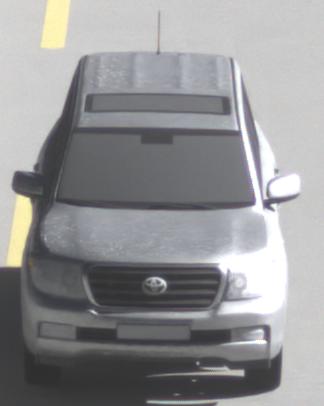
Make: Toyota
Model: Land Cruiser V8 4.7
Detailed model: Land Cruiser V8 (J20)
Model produced from: 2008/03
Model produced until: 2009/11
Doors: 5
Color: white
Road condition: dry road
Daytime: morning or afternoon
Contrast: high contrast